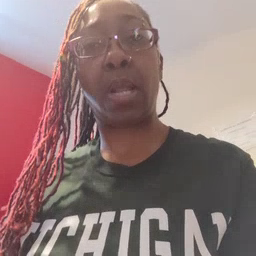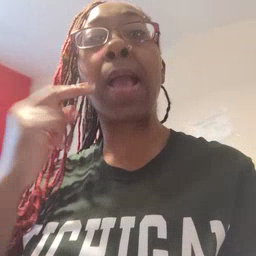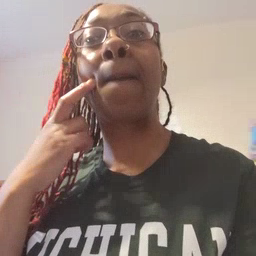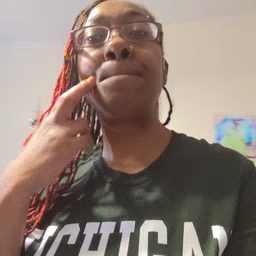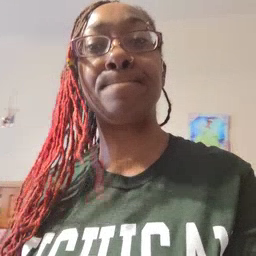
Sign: gum